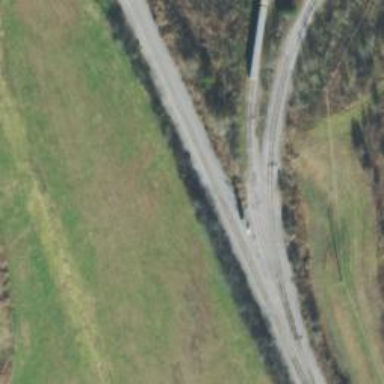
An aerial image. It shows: Railway track.